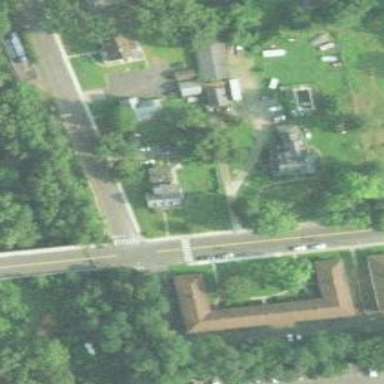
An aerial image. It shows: Neighbourhood with historic district.